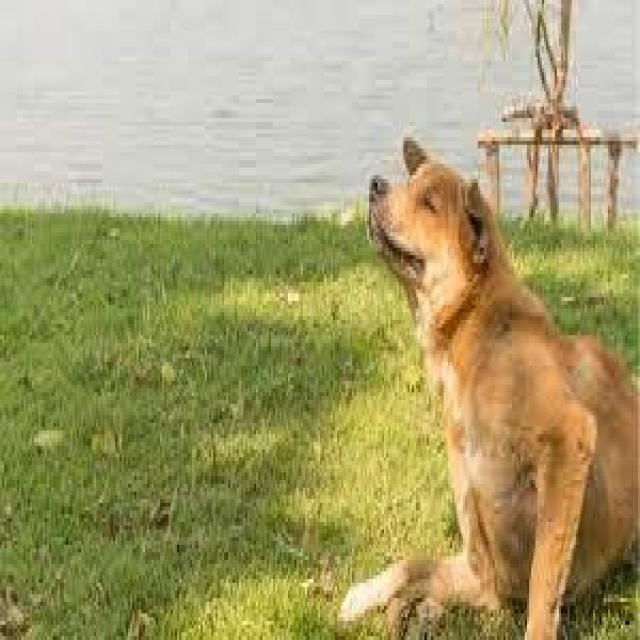
Healthy canine skin — no visible lesions, inflammation, or abnormalities. The skin and coat appear normal.